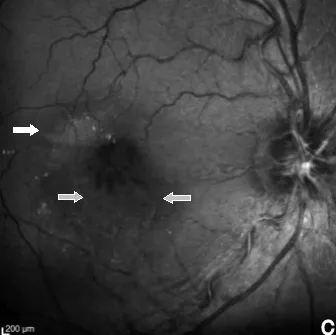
Multicolour composite images (MC) and blue reflectance images. In the blue reflectance image, increased parafoveal reflectance was seen in both eyes (closed arrows) (c,d). Additionally, in the right eye it showed a clear distinction between hyperreflective vessels in the inferior parafovea and the hyporeflective appearance of other vessels in the blue reflectance image image (open arrows).
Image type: ophthalmic_imaging (autofluorescence)